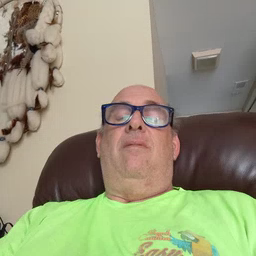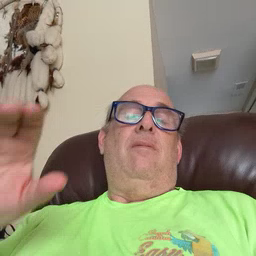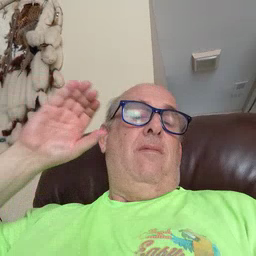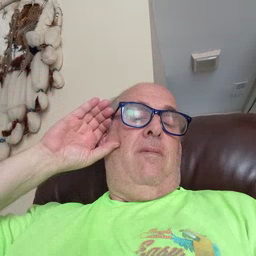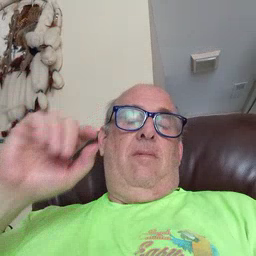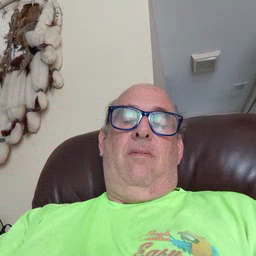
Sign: listen